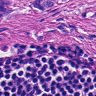
Metastatic tissue present: yes